Question: : The information in the picture is completely fake and is for testing purposes.
I have a unicode character that I am using in 'titleForHeaderInSection' prepended on to an NSString. Some mock text would look like this:
'''
[NSString stringWithFormat:@"🔒 %@", fullTitle]
'''
Problem is, it's not centered with the rest of the text:

Is there a way to nudge that padlock up?
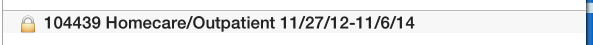
Answer: Unfortunately I can say with 99.9% certainty having tried this in the past that it won't work with standard strings, sadly. The way I wound up solving it was using constraints and getting the top and bottom alignment matching between the two labels. I would not recommend messing with frames because it'll only break on rotation (assuming you support it).
Attributed strings fix it but like you found in the docs, probably not because attributed strings seem to only apply centering on text.
The upside to using the constraint approach is it makes it far easier to internationalize your strings later - can't tell you how much trouble I had with translators mangling the Unicode characters.